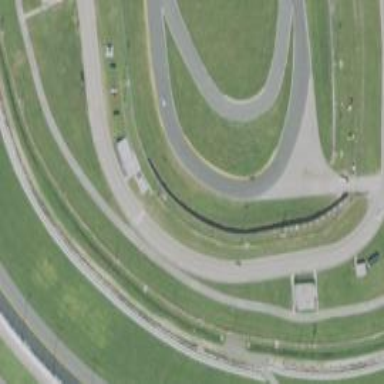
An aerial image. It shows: Raceway for motor sports.